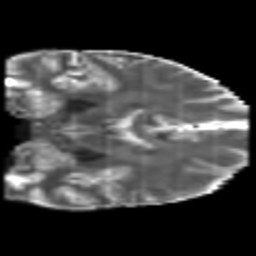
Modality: T2w
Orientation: coronal
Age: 22
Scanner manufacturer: philips
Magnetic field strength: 3 T
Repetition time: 8.6 s
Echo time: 0.127 s